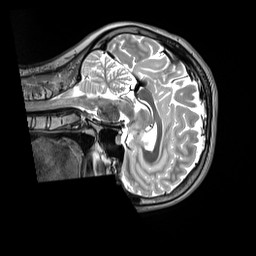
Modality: T2w
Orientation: sagittal
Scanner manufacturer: siemens
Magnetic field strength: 3 T
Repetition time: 3.2 s
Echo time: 0.451 s